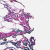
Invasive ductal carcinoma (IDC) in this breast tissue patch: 0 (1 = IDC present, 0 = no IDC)